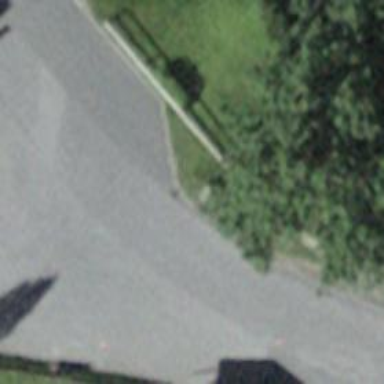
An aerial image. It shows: Post box is visible.